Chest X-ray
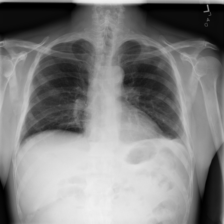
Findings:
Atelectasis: positive
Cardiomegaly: negative
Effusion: positive
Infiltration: negative
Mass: negative
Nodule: negative
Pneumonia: negative
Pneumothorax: negative
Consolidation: negative
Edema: negative
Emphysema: negative
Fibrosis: negative
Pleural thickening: negative
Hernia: negative